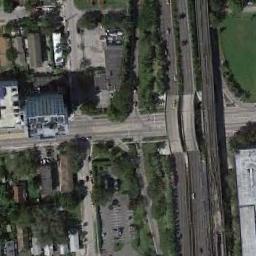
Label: overpass